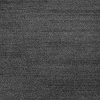
Atmospheric dust classification: dusty